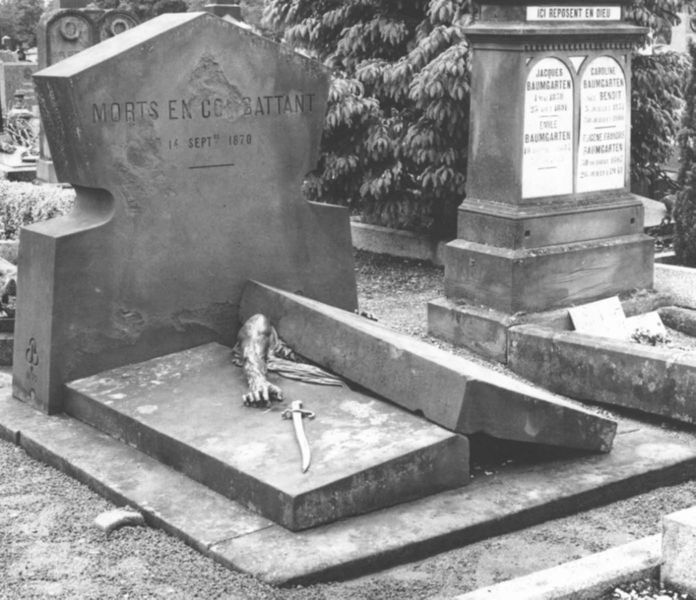
Titel: Grab der Nationalgardisten Voulminot und Wagner
Künstler: Frédéric-Auguste Bartholdi
Standort: Colmar, Städtischer Friedhof (EU - F)
Schlagwörter: arm, arme, stein, französisch, inschrift, foto, denkmal, schwarzweiß, säbel, friedhof, grab, gräber, steinplatten, grabmal, grabstein, grabsteine, unter der platte arme, 14.sept. 1870, gestorben im kampf